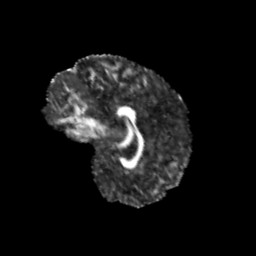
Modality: FA
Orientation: sagittal
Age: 12
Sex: female
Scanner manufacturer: siemens
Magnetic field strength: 3 T
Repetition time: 3.8 s
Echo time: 0.07 s